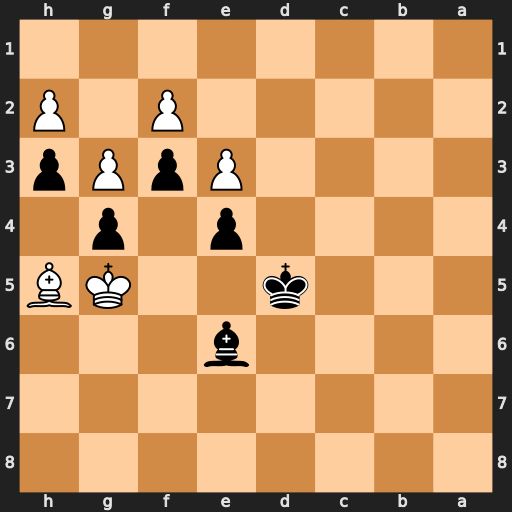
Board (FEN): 8/8/4b3/3k2KB/4p1p1/4PpPp/5P1P/8
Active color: b
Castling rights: -
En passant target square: -
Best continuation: Kc4 Bxg4 Bxg4 Kxg4 Kd3 Kh4 Ke2 g4 Kxf2